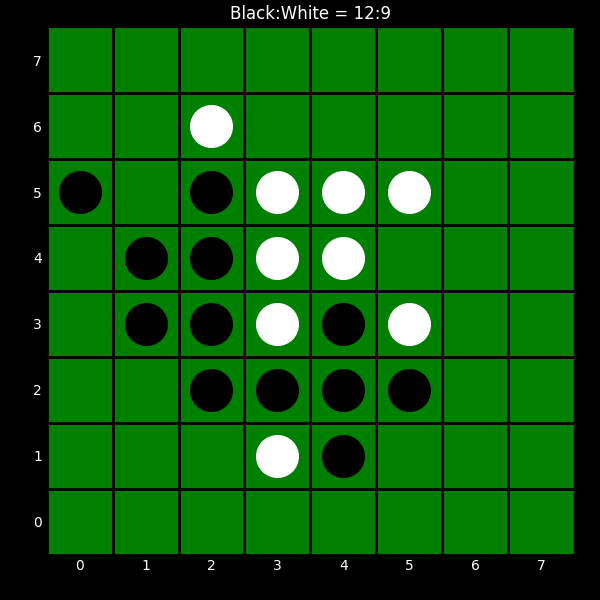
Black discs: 12
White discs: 9